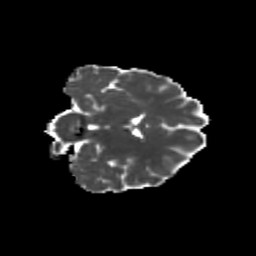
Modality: MD
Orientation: coronal
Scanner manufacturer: siemens
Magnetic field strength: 3 T
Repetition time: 9.2 s
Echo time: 0.084 s